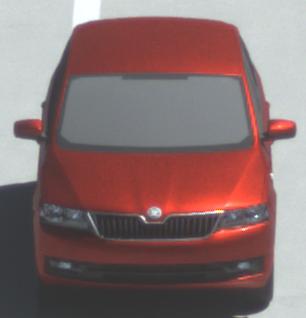
Make: Skoda
Model: Rapid Spaceback 1.2 TSI
Detailed model: Rapid Spaceback
Model produced from: 2013/10
Model produced until: 2015/04
Doors: 5
Color: red
Road condition: wet road
Daytime: midday
Contrast: high contrast